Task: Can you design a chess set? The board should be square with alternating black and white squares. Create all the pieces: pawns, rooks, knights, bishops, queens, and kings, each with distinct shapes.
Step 2710:
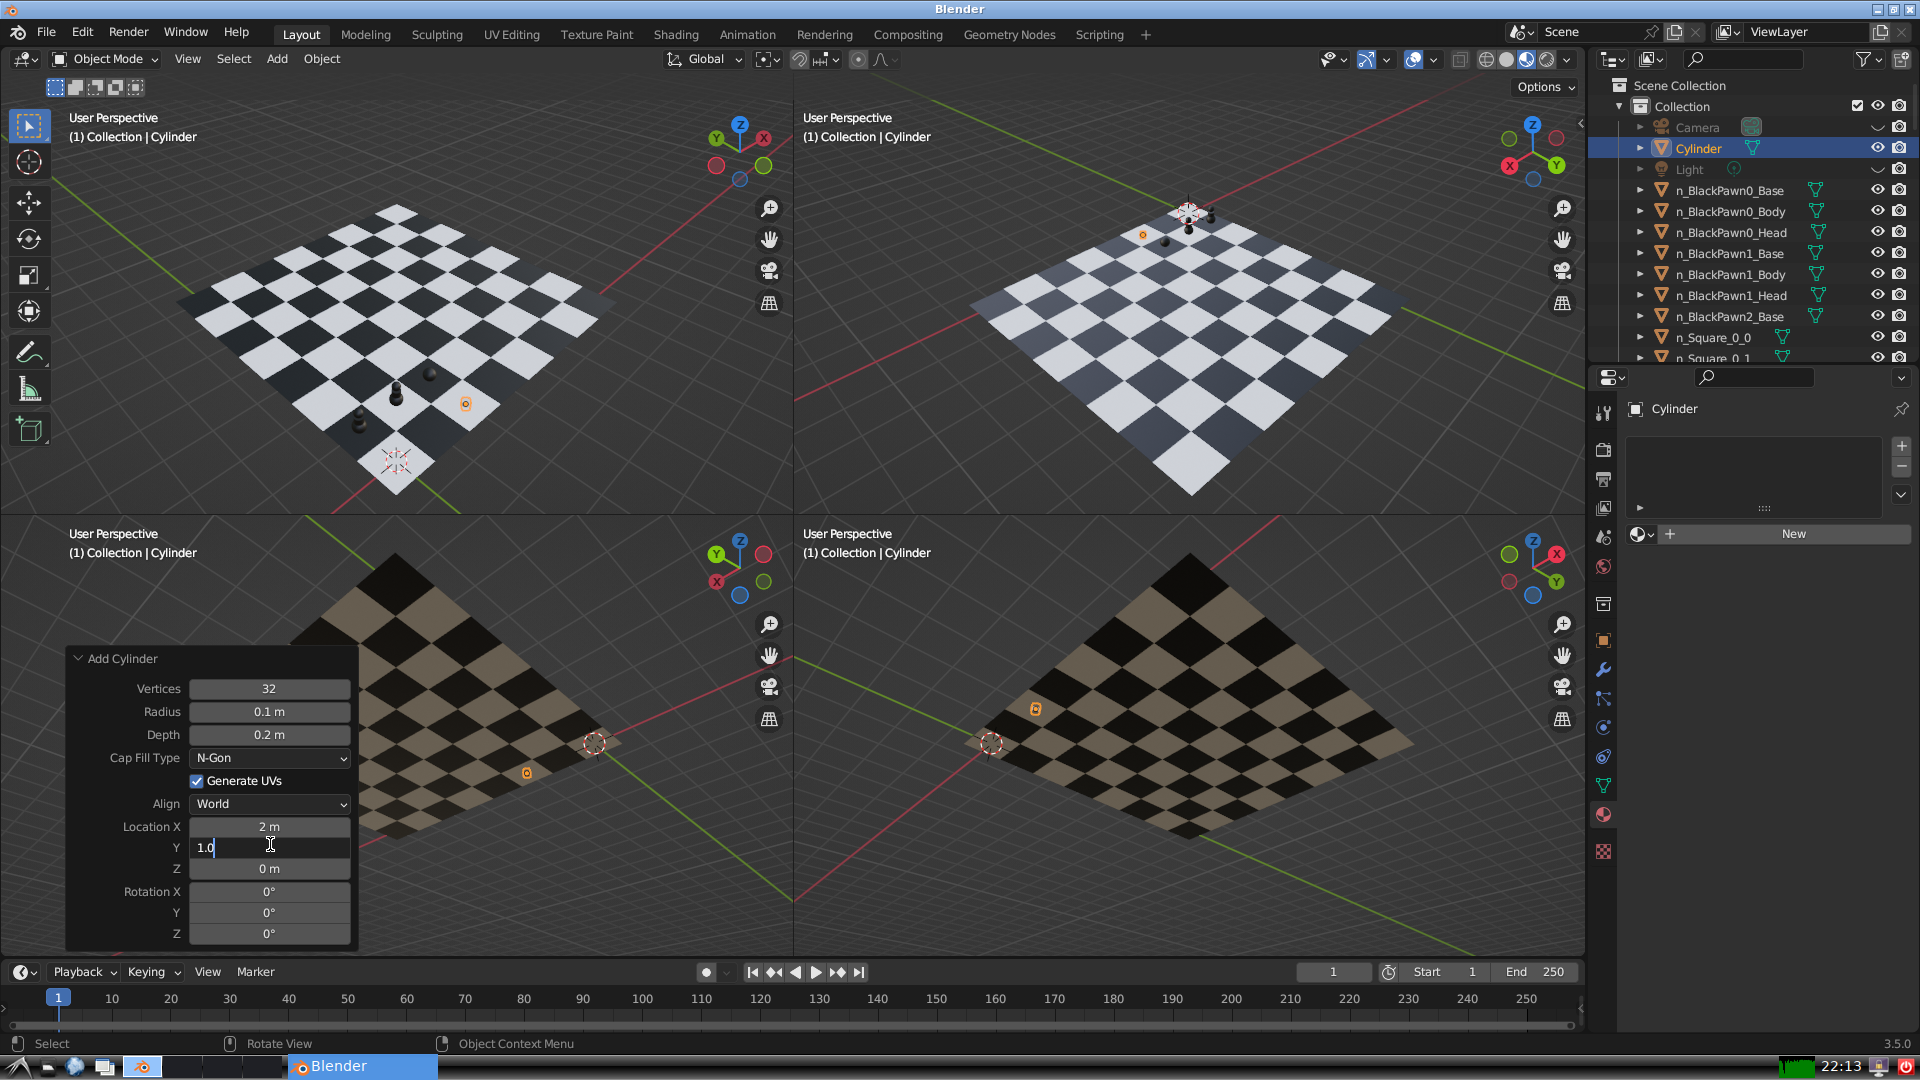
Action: {"key_press": ['Return']}